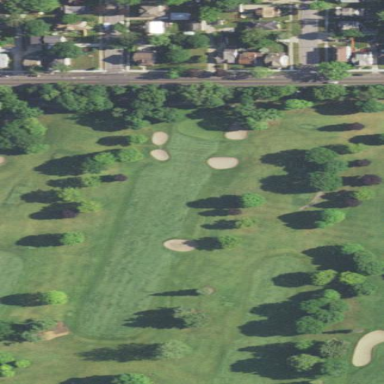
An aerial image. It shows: Golf fairway surrounded by grass.